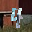
Label: 4